Question: I am trying to draw a border around two text boxes, which works if I leave background colour of the main screen alone. The client's spec's call for a colour scheme with a blue background. When the EditFields are drawn to the screen, they appear as one field that spans the screen. There are 2 since each gets focus when it's supposed two and everything works otherwise. The two EditFields are then added to a GridFieldManager to control the layout.
I am subclassing the EditFields and adding the border around each of the EXEditFields, like so:
'''
public class EXEditField extends EditField {
...
private void init( MainScreen scrn ) {
if ( this.hasVirtualKeyboard() )
this.vkbd = scrn.getVirtualKeyboard();
this.setMaxSize( this.MAX_CHARS );
this.setBorder( BorderFactory.createRoundedBorder(new XYEdges(0,0,0,0), Border.STYLE_SOLID) );
this.setBackground( BackgroundFactory.createSolidBackground(Color.WHITE) );
//this.setPadding( 3, 3, 3, 3 );
//this.setMargin( 0, 3, 0, 3 );
}
...
} // end class
'''
Any help is greatly appreciated since there is not much in the way good Blackberry reference docs.
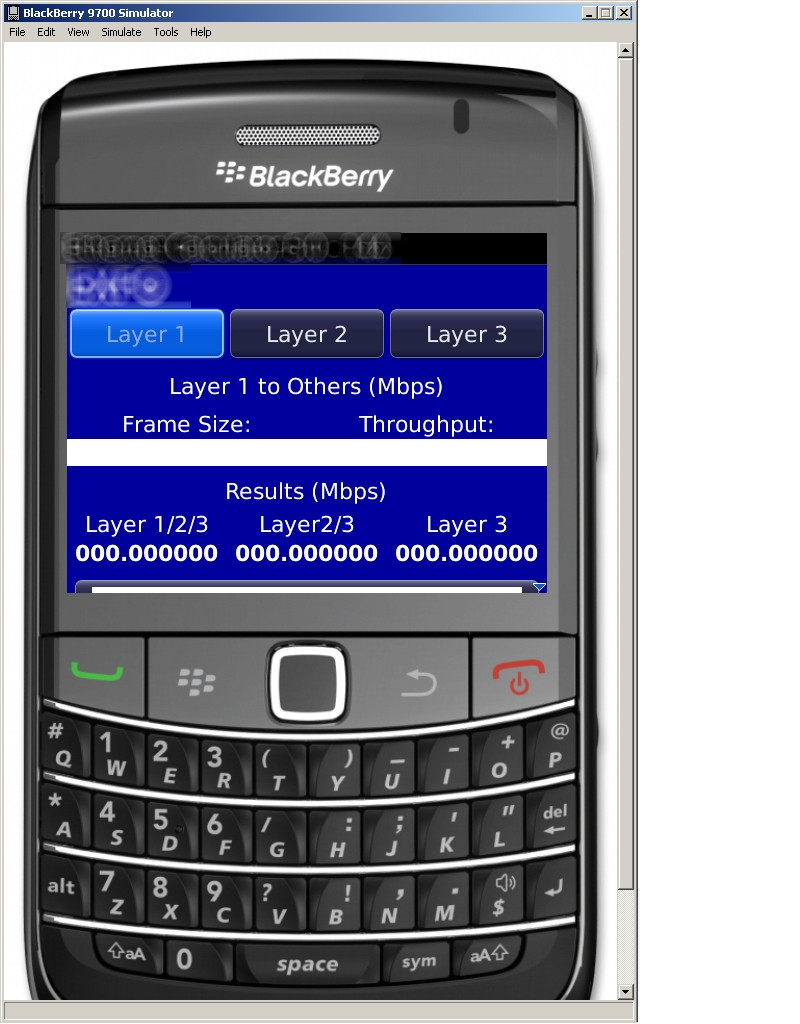
Answer: Ok, check <URL>.
It is an open source library that provides some custom BlackBerry fields, including an EditField, with custom borders. You should be able to modify the code to display the borders you want.